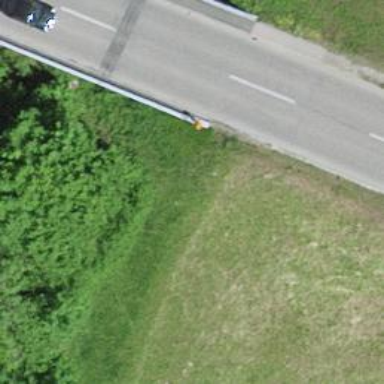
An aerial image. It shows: Aerial orange marker.